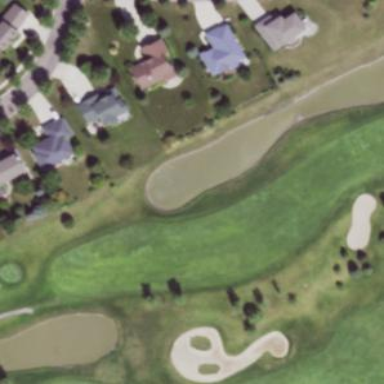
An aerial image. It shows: Golf fairway in the image.